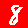
Digit: 8